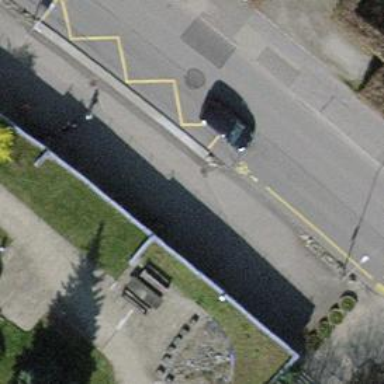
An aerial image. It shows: Platform for public transport with shelter.